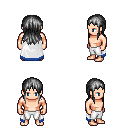
a pixel art fantasy rpg character, male body template, human, light skin, white trimmed cape, white pants, gray unkempt hairstyle, four views (front, back, left, right), 2x2 character sprite sheet, small pixel art, hard edges, no anti-aliasing